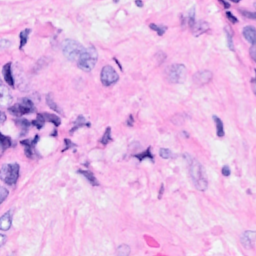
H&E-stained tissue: Breast